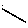
Label: line